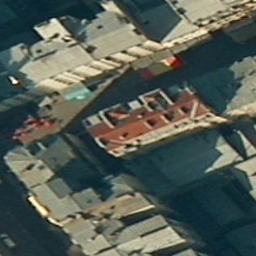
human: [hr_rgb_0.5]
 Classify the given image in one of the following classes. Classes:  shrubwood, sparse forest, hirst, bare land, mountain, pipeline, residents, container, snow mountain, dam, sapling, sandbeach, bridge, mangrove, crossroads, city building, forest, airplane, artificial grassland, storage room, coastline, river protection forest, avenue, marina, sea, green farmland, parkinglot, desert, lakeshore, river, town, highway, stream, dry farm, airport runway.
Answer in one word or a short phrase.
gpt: city building